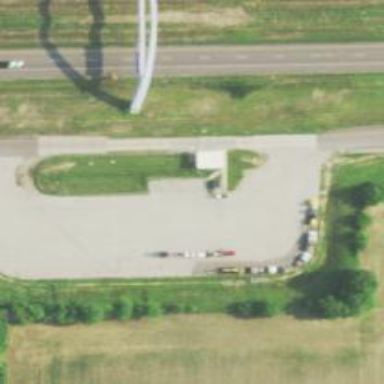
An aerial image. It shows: Weighbridge facility.